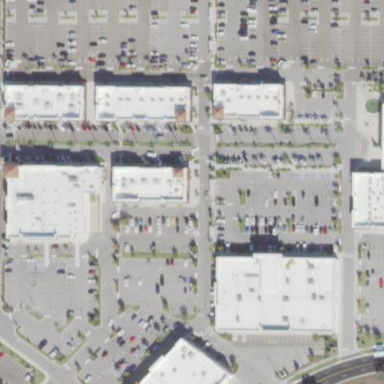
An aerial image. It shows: Retail area.